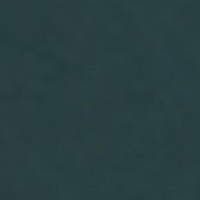
EUNIS habitat code: 14
Species observed at this site:
Phalacrocorax carbo